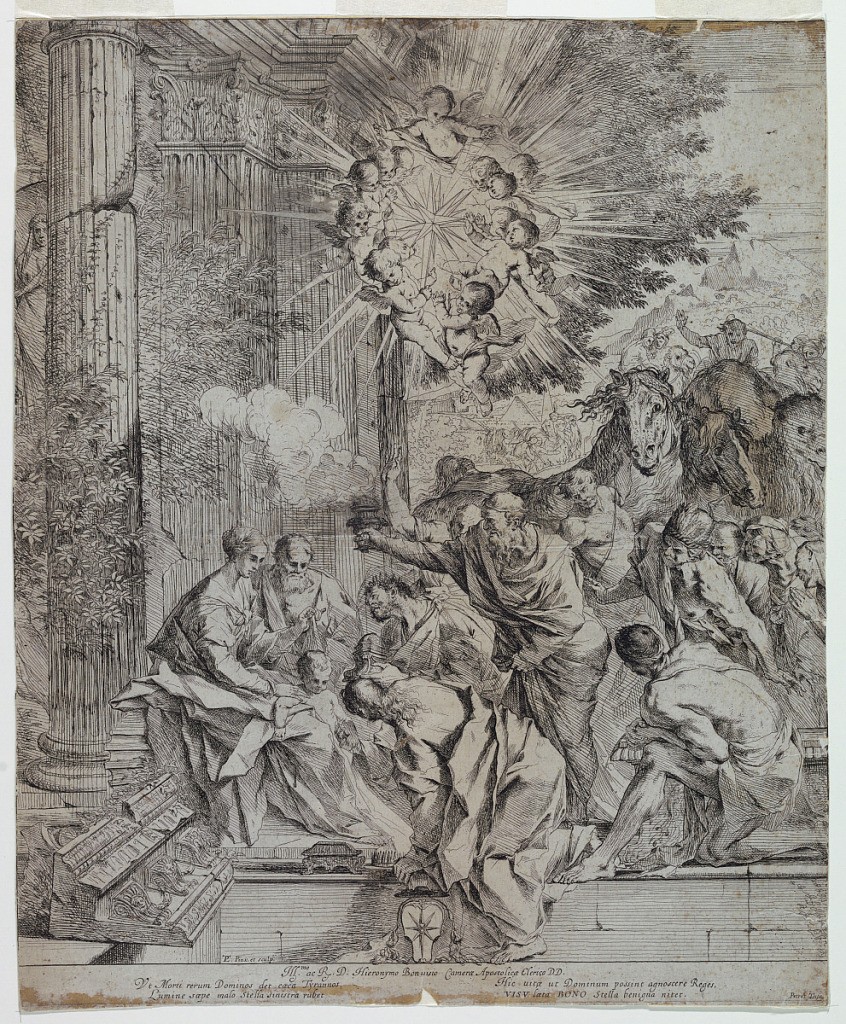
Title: The Adoration of the Magi
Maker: Pietro Testa, Italian, ca. 1611 - 1650
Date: ca. 1640–1650
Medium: Engraving on white paper
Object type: Print
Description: Grand volumns of the Corinthian order at left. In front, the Virgin and Joseph sit with the Child standing by their knees. The three Kings offer their gifts with their entourage behind them. Mountains in the background, the Star above surrounded by putti.